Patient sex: F
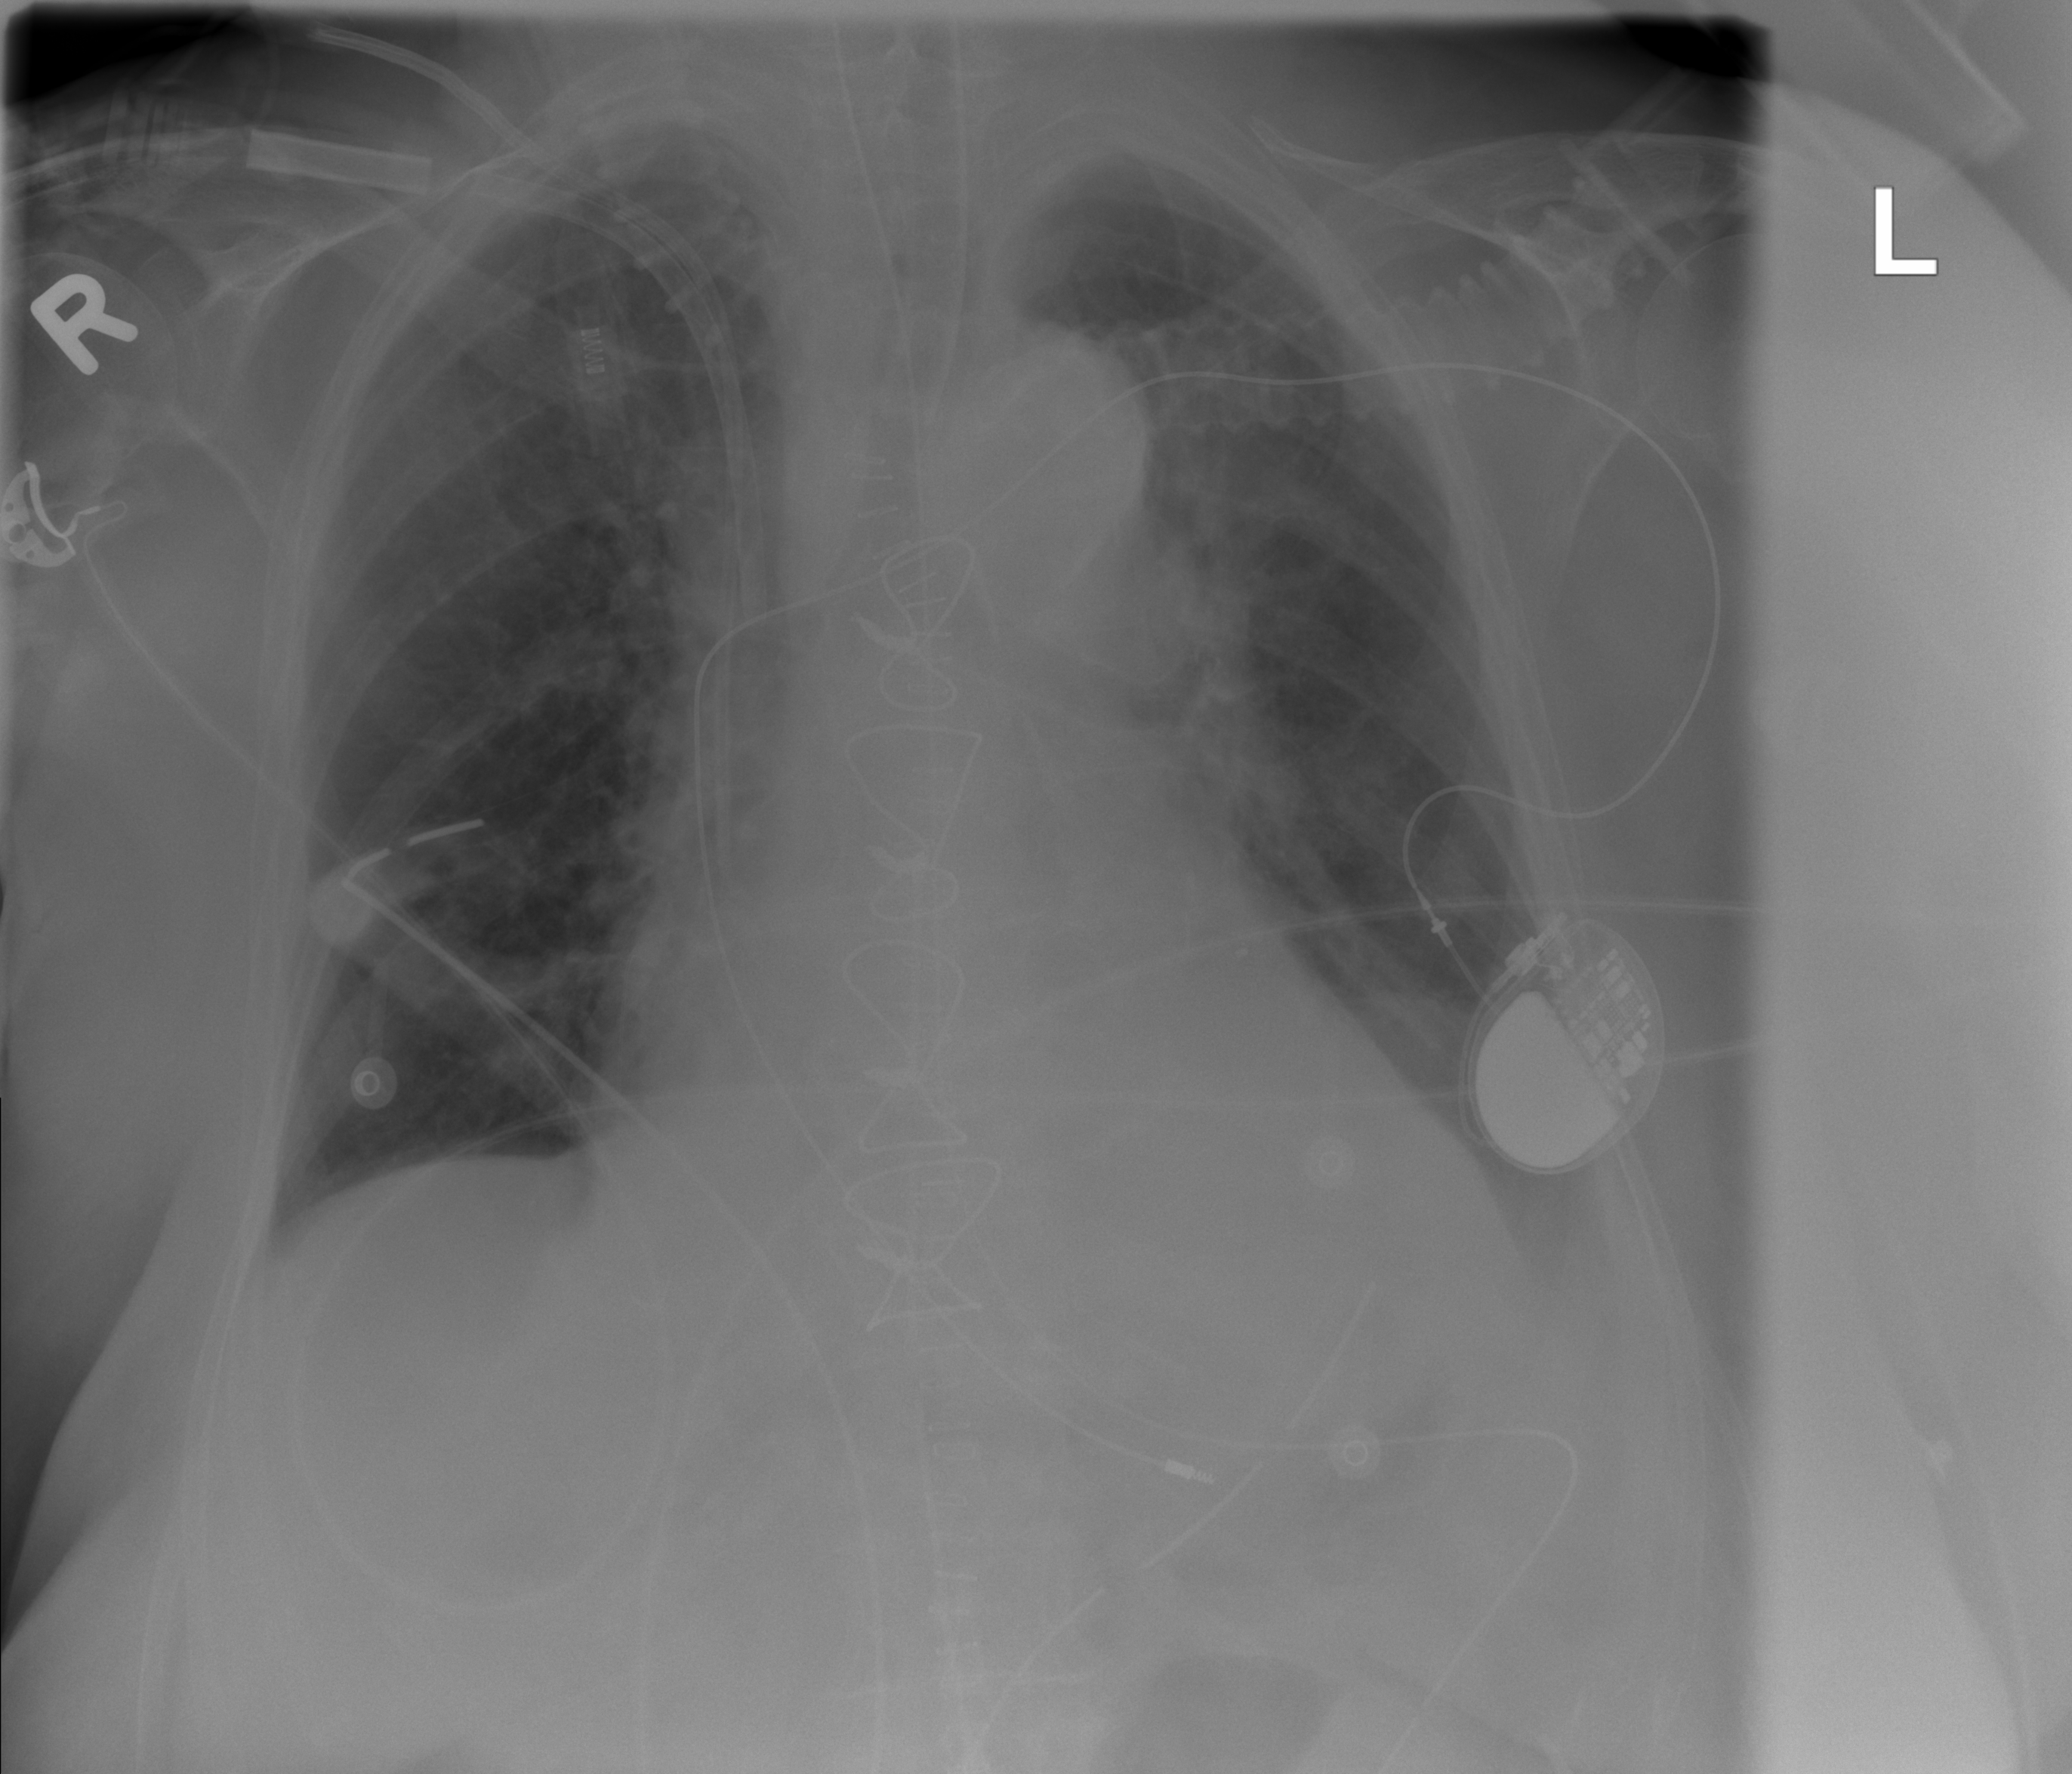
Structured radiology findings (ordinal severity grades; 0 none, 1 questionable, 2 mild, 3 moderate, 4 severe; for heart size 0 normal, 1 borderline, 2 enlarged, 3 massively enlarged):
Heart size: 2
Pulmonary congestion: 3
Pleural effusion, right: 0
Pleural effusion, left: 2
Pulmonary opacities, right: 0
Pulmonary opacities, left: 0
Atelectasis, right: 0
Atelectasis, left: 2